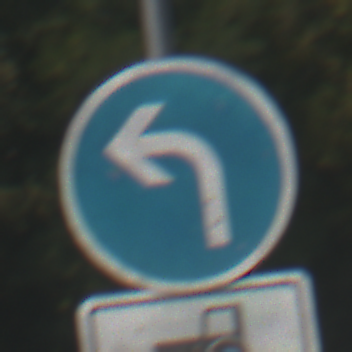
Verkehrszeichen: VorgeschriebeneFahrtrichtungLinks
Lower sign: MehrspurigeFahrzeugeFrei8
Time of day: Midday
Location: Outdoor (Nature)
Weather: Clear
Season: Summer
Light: Natural